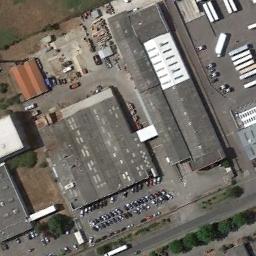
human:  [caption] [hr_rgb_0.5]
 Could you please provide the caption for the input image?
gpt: The industrial area has lots of industrial equipment, Several workshops and a parking lot .

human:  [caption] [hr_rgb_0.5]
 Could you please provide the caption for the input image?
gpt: The industrial area is crowded .

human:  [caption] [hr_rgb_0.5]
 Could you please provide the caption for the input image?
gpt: There are many houses in the industrial area .

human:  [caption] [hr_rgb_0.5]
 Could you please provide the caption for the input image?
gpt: In an industrial area, There are neatly planned factories and roads, Green belts, And parking lots for cars and trucks .

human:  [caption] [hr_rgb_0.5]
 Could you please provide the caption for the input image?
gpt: There are some white containers and gray buildings on the industrial area .